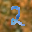
Label: 2